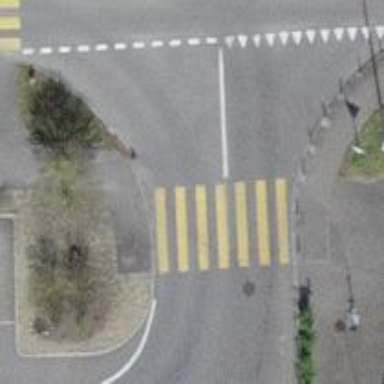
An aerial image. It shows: Zebra crossing on the road.